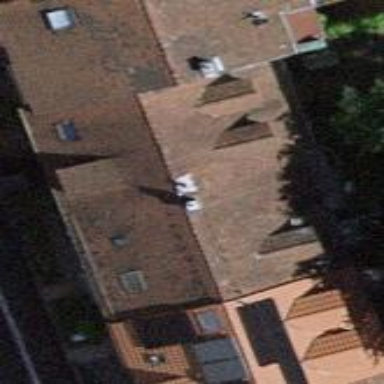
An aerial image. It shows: Terrace building.